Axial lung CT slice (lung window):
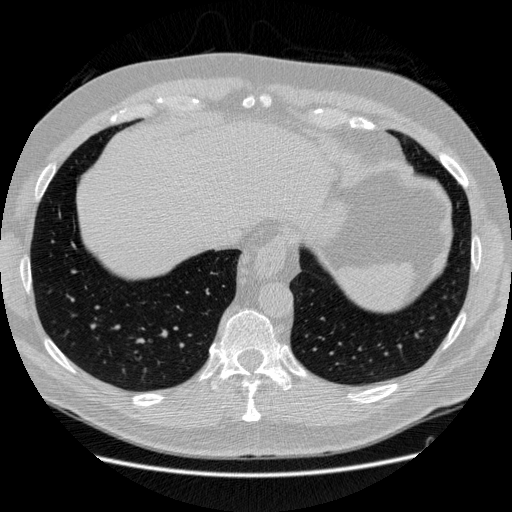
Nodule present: no